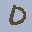
Label: 0